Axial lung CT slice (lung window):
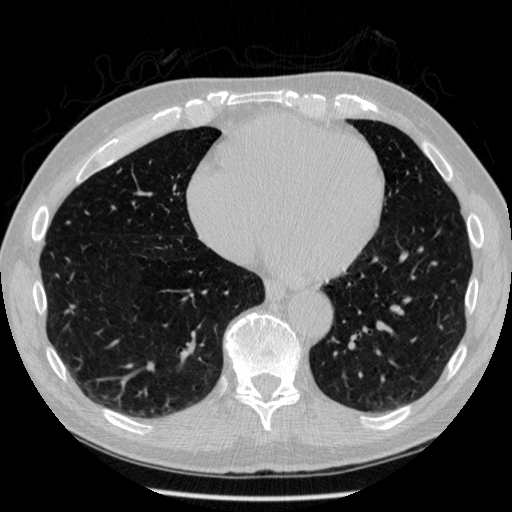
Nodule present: no